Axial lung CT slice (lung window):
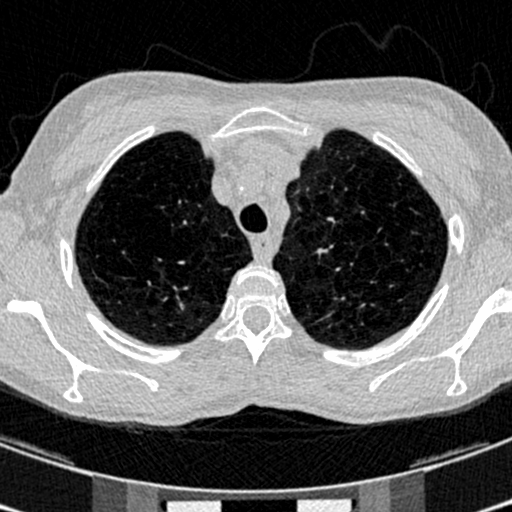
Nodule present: no